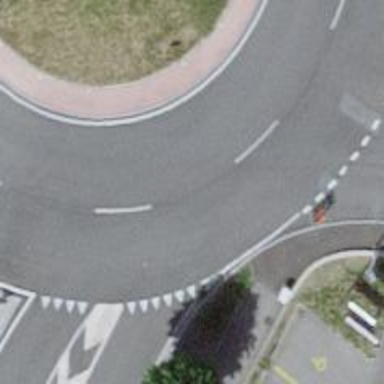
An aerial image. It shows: Roundabout on primary highway.